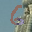
Label: 6